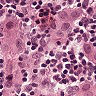
Metastatic tissue present: yes